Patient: sex F, age 64
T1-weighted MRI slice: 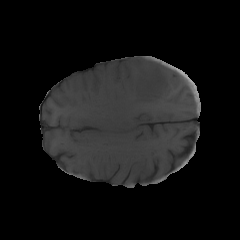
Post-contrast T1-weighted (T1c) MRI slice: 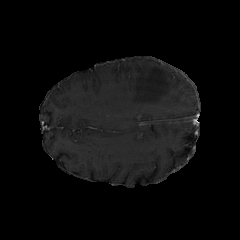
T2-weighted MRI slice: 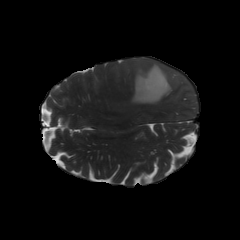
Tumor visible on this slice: yes
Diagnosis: Glioblastoma, IDH-wildtype
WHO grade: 4